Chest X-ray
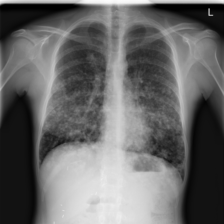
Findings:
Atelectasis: negative
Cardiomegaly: negative
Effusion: negative
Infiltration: negative
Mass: negative
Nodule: positive
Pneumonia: negative
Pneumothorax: negative
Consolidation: negative
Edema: negative
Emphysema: negative
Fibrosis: negative
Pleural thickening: negative
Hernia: negative